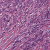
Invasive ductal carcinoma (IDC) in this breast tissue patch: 1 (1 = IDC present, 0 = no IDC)